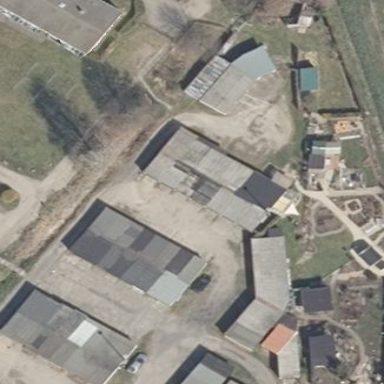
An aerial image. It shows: Group of garages.